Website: lowes
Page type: billing-address
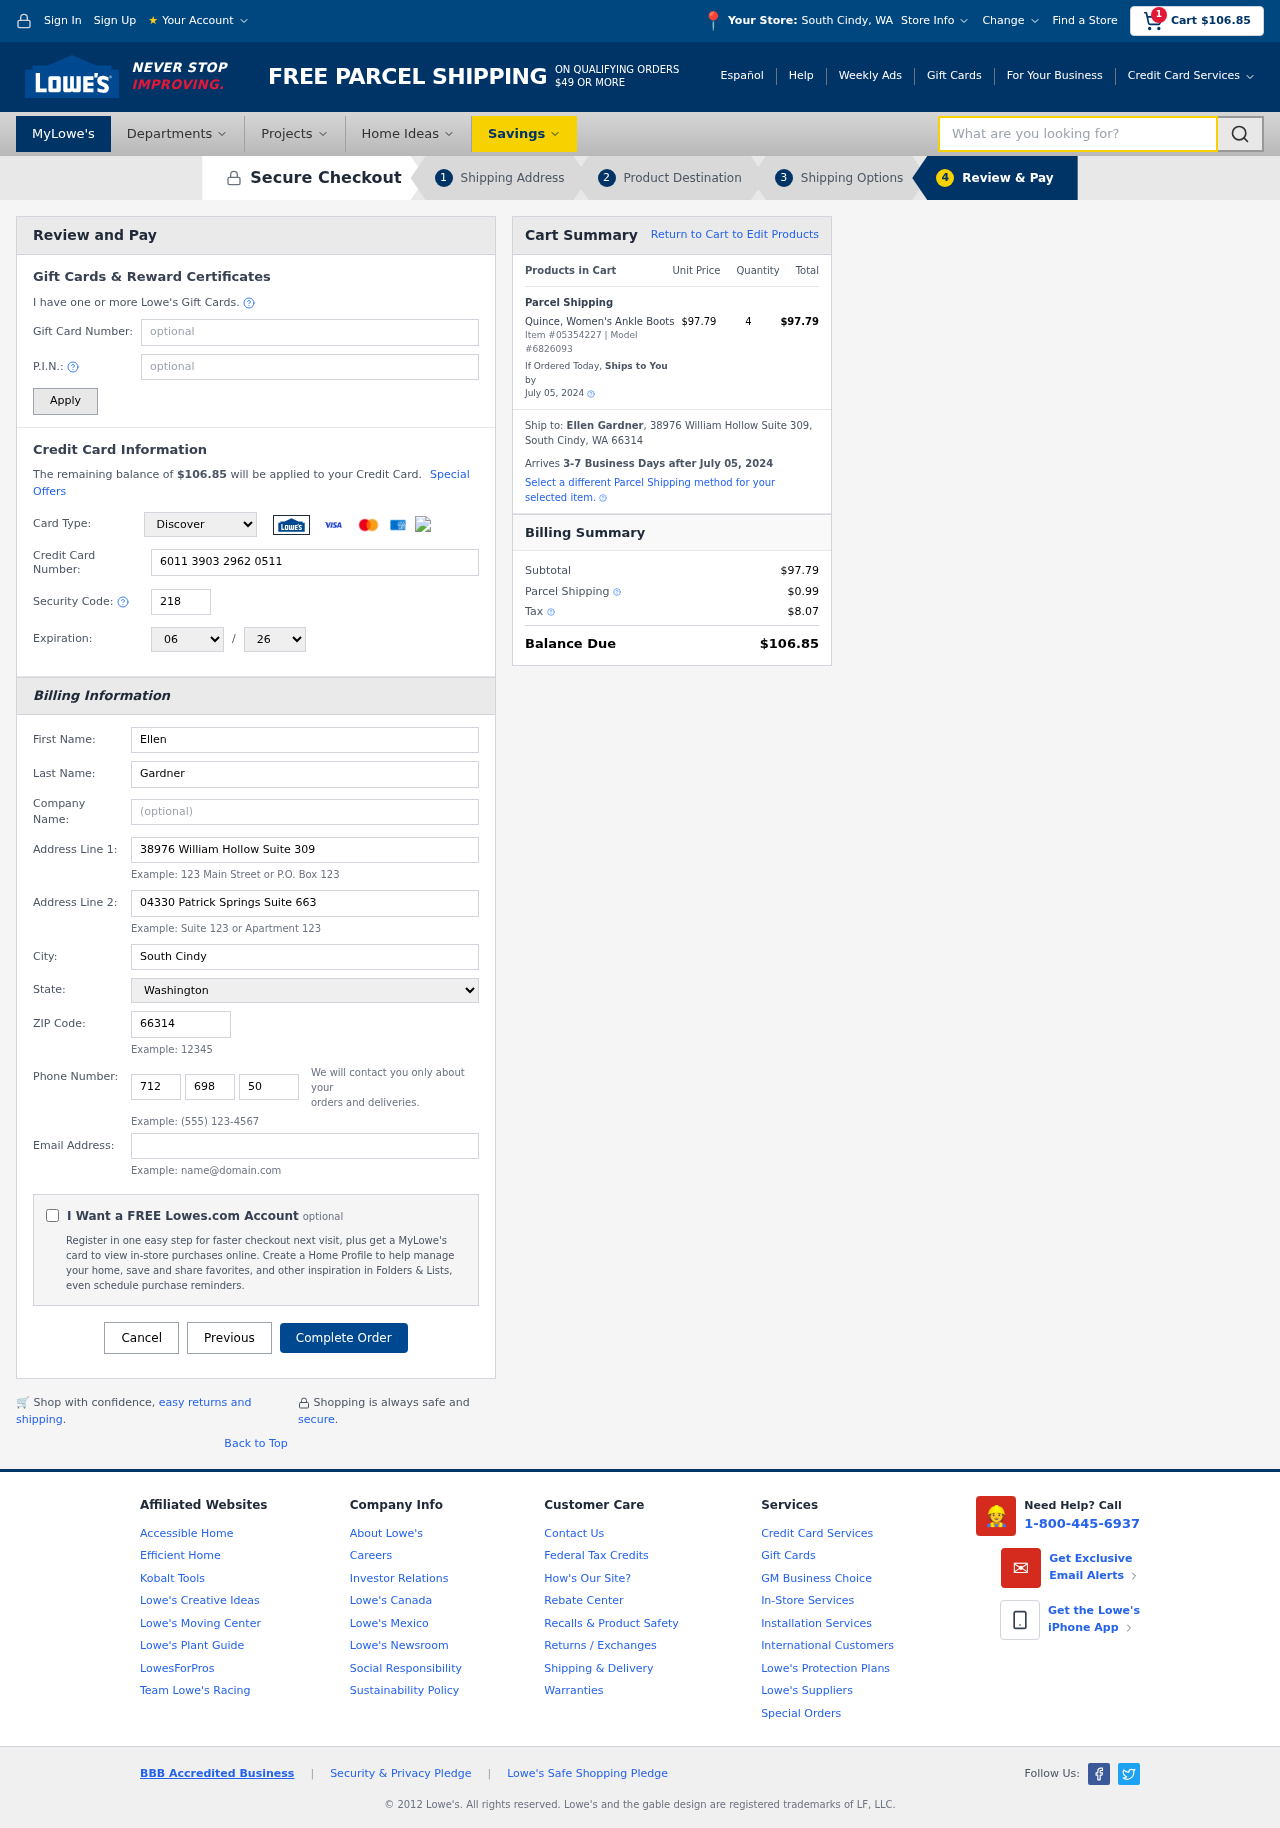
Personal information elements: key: PII_CARD_CVV
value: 218
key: PII_CARD_EXPIRY_MONTH
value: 06
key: PII_CARD_EXPIRY_YEAR
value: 26
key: PII_CARD_NUMBER
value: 6011 3903 2962 0511
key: PII_CARD_TYPE
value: Discover
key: PII_CITY
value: South Cindy
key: PII_CITY_STATE
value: South Cindy, WA
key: PII_EMAIL
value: egardner@yahoo.com
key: PII_FIRSTNAME
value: Ellen
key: PII_FULLNAME
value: Ellen Gardner
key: PII_LASTNAME
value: Gardner
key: PII_PHONE_AREA
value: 712
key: PII_PHONE_PREFIX
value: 698
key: PII_PHONE_SUFFIX
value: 5094
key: PII_POSTCODE
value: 66314
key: PII_STATE
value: Washington
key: PII_STREET
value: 38976 William Hollow Suite 309
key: PII_STREET2
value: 04330 Patrick Springs Suite 663
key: PII_CITY_STATE_ZIP
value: South Cindy, WA 66314
Product elements: key: PRODUCT1_NAME
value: Quince, Women's Ankle Boots
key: PRODUCT1_PRICE
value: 97.79
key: PRODUCT1_QUANTITY
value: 4
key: PRODUCT_ITEM_NUMBER
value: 05354227
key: PRODUCT_MODEL_NUMBER
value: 6826093
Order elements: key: ORDER_SUBTOTAL
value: $106.85
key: ORDER_TOTAL
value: $106.85
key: ORDER_SHIPPING_DATE
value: July 05, 2024
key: ORDER_SUBTOTAL
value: $97.79
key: ORDER_DELIVERY_DATE
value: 3-7 Business Days after July 05, 2024
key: ORDER_SHIPPING_DATE2
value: July 05, 2024
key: ORDER_SUBTOTAL2
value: $97.79
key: ORDER_SHIPPING_COST
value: $0.99
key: ORDER_TAX
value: $8.07
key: ORDER_TOTAL2
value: $106.85
Search elements: key: HEADER_SEARCH
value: What are you looking for?